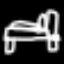
Label: bed